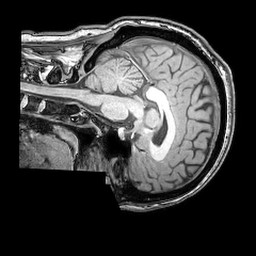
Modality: T1w
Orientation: sagittal
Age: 37
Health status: ill
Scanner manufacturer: philips
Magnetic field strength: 3 T
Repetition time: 0.007 s
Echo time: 0.003501 s